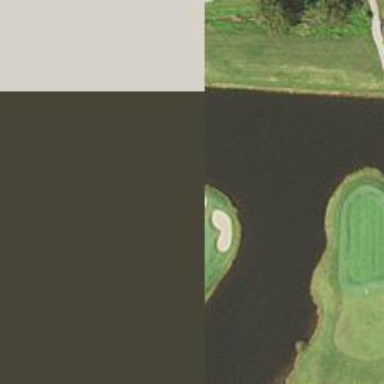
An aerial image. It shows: View of golf hole.